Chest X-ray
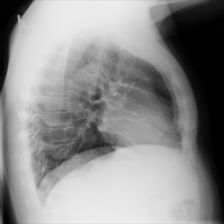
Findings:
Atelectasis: negative
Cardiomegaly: negative
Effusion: negative
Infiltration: negative
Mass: negative
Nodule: negative
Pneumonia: negative
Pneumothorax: negative
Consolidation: negative
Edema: negative
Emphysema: negative
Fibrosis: negative
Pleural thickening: negative
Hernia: negative